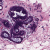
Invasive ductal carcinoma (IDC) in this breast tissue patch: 0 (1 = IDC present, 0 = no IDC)